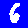
Digit: 6